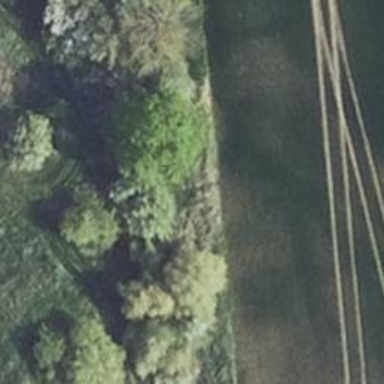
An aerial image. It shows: Deciduous broadleaved tree.